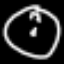
Label: clock